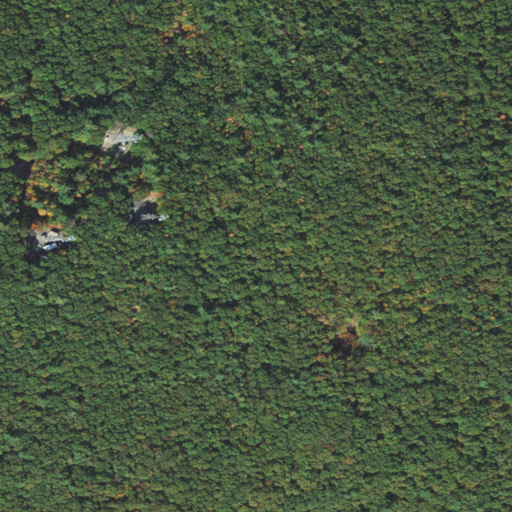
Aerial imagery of mountain in Massachusetts named Rocky Hill containing mixed forest, deciduous forest, and open development